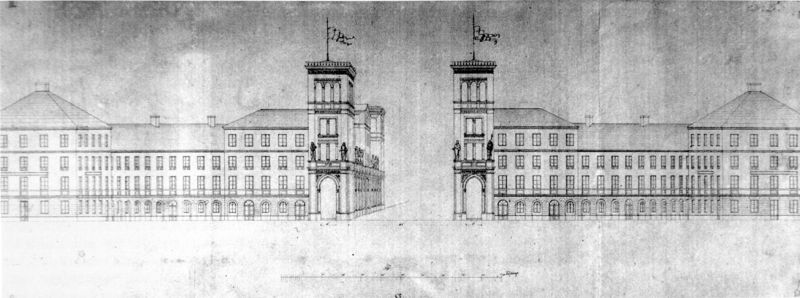
Titel: Entwurf zum Neubau und zur Regotisierung des Karlstores in München - Aufriss der Feldseite
Künstler: Arnold Zenetti
Standort: München
Institution: Stadtmuseum, Graphische Sammlung
Schlagwörter: flügel, himmel, stadt, fenster, grau, schwarz, skizze, strasse, säulen, tür, weiss, zeichnung, dach, gebäude, haus, schloss, weg, masse, architektur, häuser, klassizismus, front, kamin, schornstein, turm, statue, papier, ansicht, bogen, fahnen, fassade, studie, fahne, flagge, mast, dächer, schornsteine, graphik, platz, figuren, symmetrie, plastik, tor, umriss, balkone, symetrie, eingang, berlin, burg, sprossen, türme, palast, palazzo, stockwerk, torbogen, parallel, kohle, symmetrisch, groß, druck, stich, schwarzweiß, text, beschriftung, bleistift, entwurf, arkaden, portal, tore, fensterreihen, sims, gesims, skulpturen, walmdach, simse, rundbögen, einfahrt, etagen, geschosse, plan, flaggen, klassik, stockwerke, verwaltungsgebäude, querschnitt, wohnen, geschoss, monument, kaserne, fensterband, spiegelbildlich, aufriss, architekturzeichnung, maßstab, bauzeichnung, bauplan, durchfahrt, gesimse, repräsentativ, blaupause, regent, balustraden, wachtürme, achritekt, detailplan, detailskizze, karlsplatz, pfannen, fahenmast, ont, ettagen#fahnen